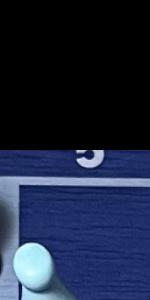
Label: Empty